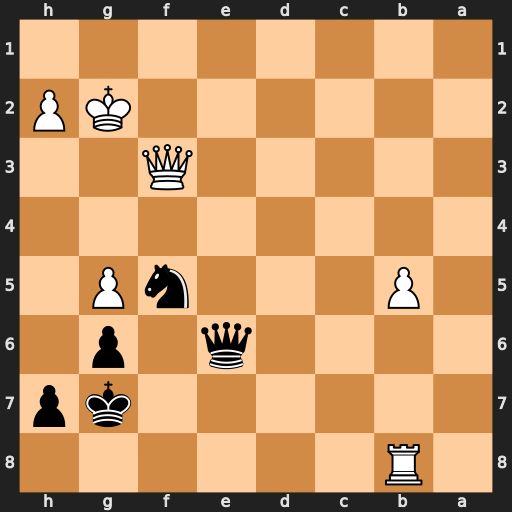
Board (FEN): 1R6/6kp/4q1p1/1P3nP1/8/5Q2/6KP/8
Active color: b
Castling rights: -
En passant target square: -
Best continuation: Nh4+ Kf2 Nxf3